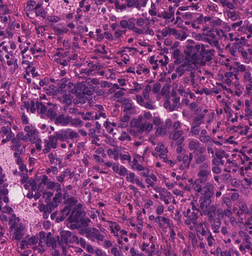
Tumor epithelial tissue: yes
Tumor-associated stroma tissue: yes
Normal tissue: no